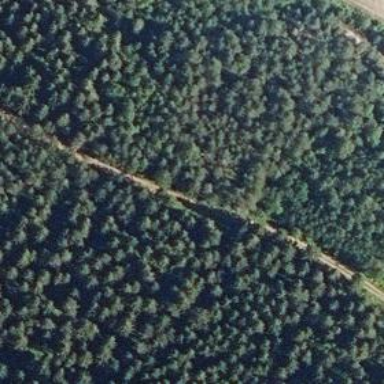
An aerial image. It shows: Unclassified road.